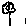
Label: flower